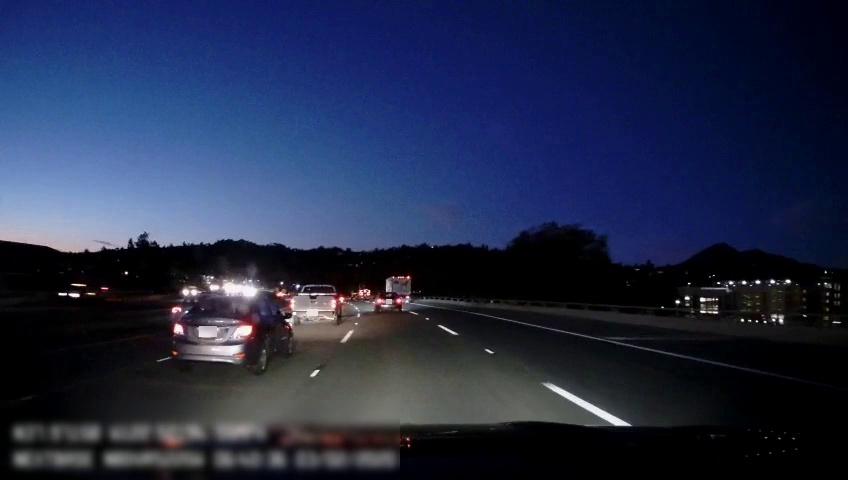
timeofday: Night
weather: Other
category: Drivable Space
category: Vehicles | Car
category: Vehicles | Truck
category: Vehicles | Car
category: Vehicles | Truck
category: Vehicles | Car
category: Vehicles | SUV
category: Vehicles | Truck
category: Vehicles | Truck
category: Lanes | Alternate Lane
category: Lanes | Alternate Lane
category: Lanes | Current Lane
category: Lanes | Current Lane
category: Lanes | Alternate Lane